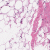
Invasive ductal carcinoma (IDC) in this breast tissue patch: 0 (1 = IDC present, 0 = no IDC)